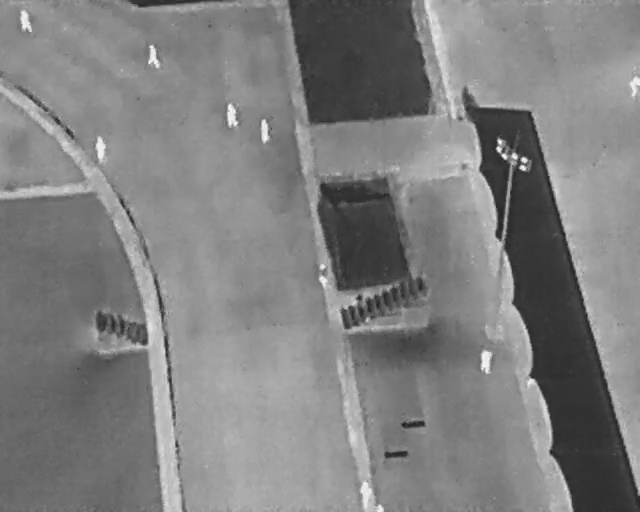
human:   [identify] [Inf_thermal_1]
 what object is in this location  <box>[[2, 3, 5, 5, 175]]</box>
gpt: <ref>1 medium person at the top left</ref>